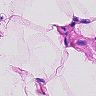
Metastatic tissue present: no